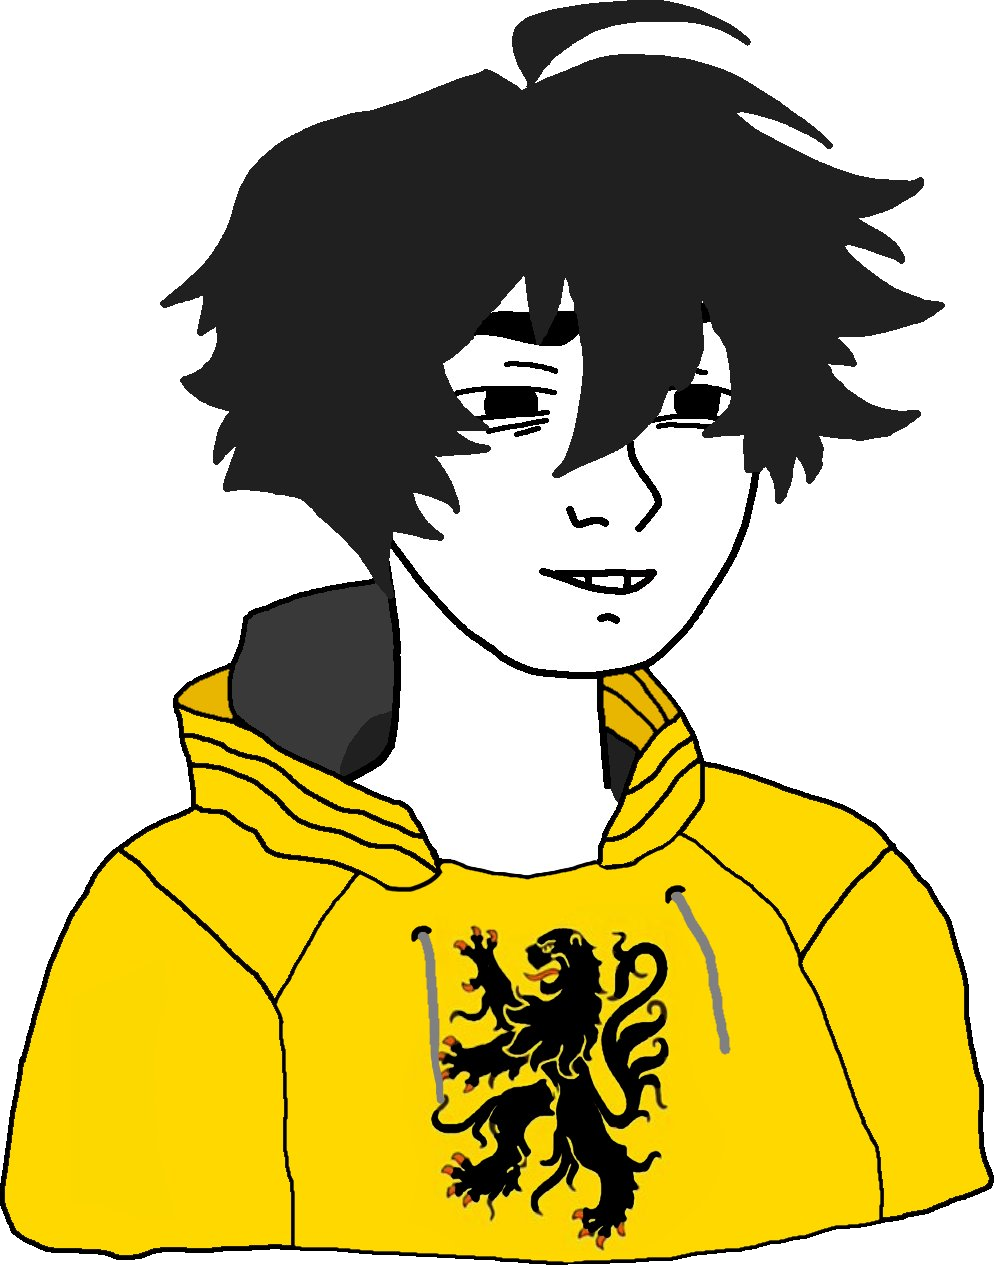
Label: 5_Twinkjak